Aerial crown-view tile of a tropical tree (Barro Colorado Island, Panama), acquired 20241216:
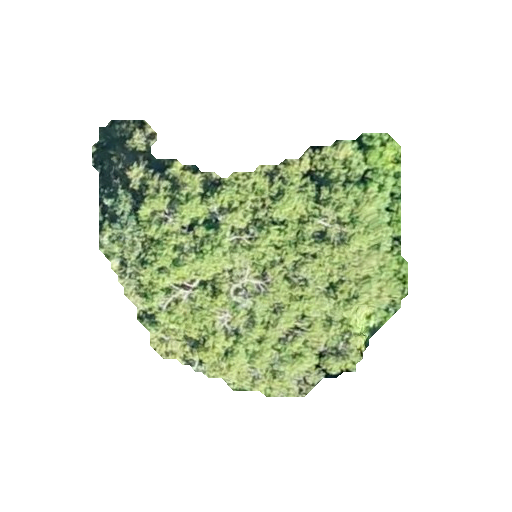
Species: Pouteria stipitata
GBIF accepted scientific name: Pouteria stipitata
Crown area: 90.13 m²